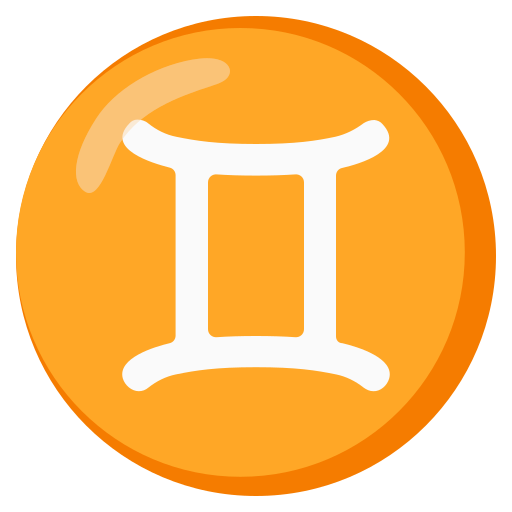
Emoji: ♊